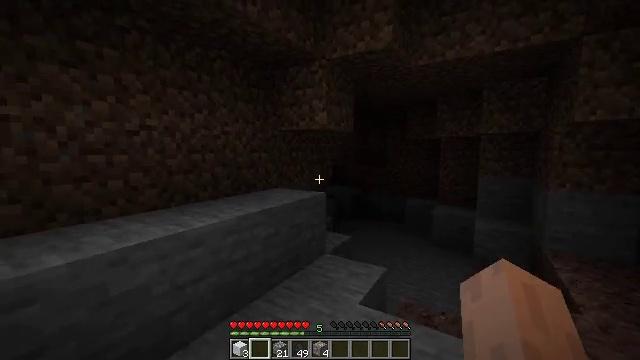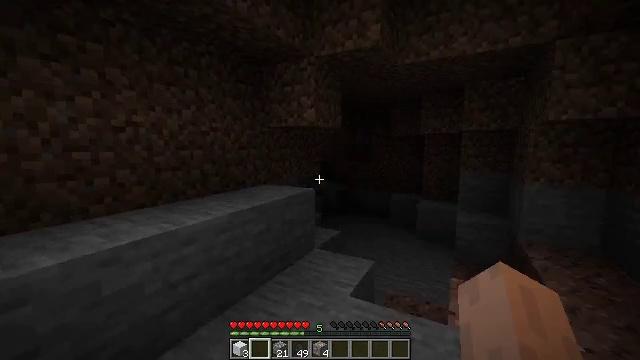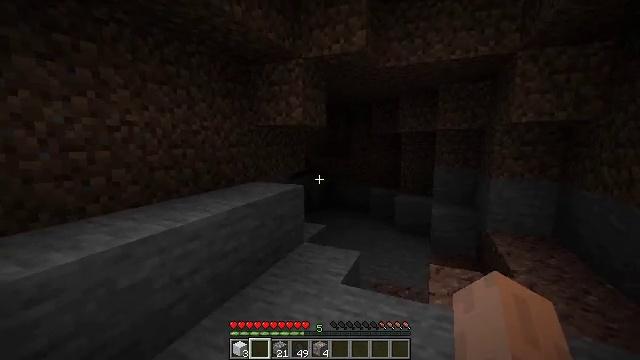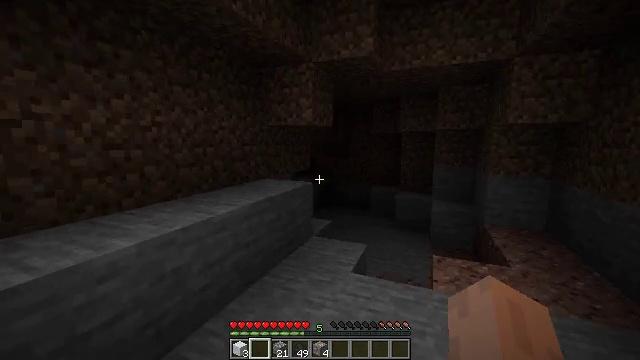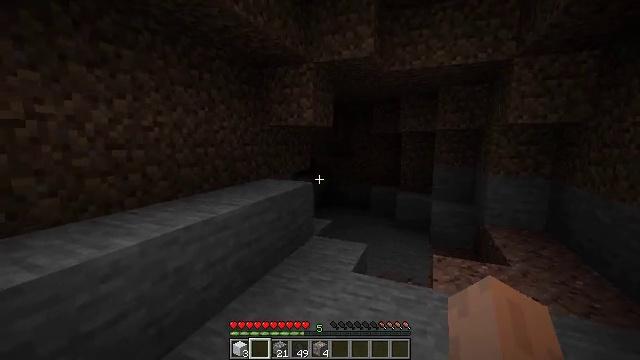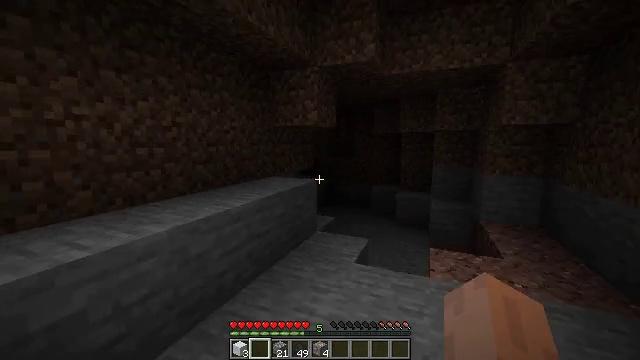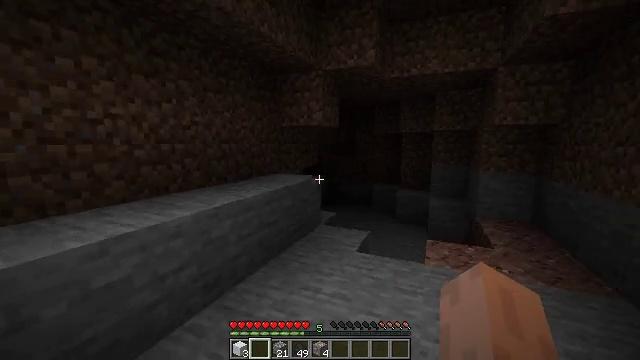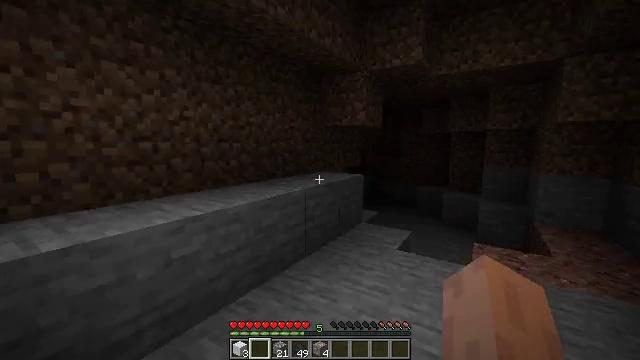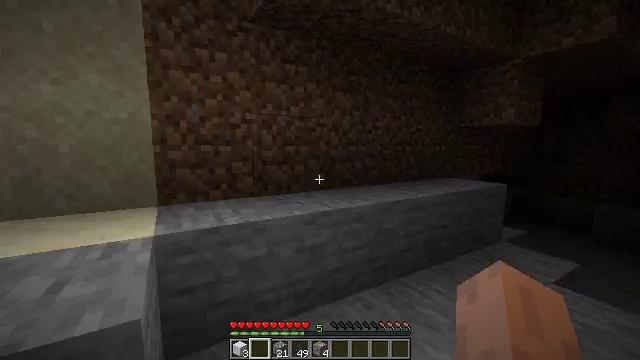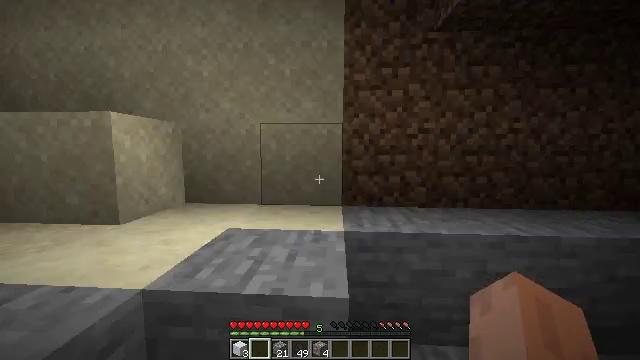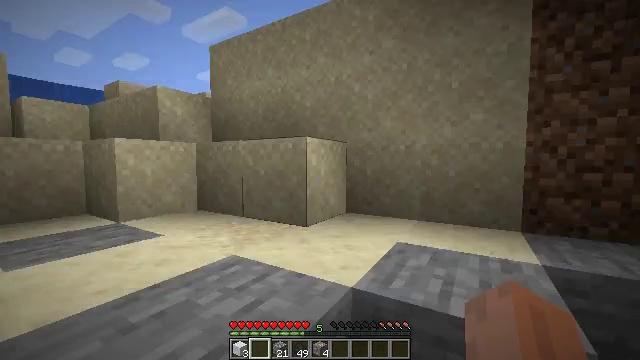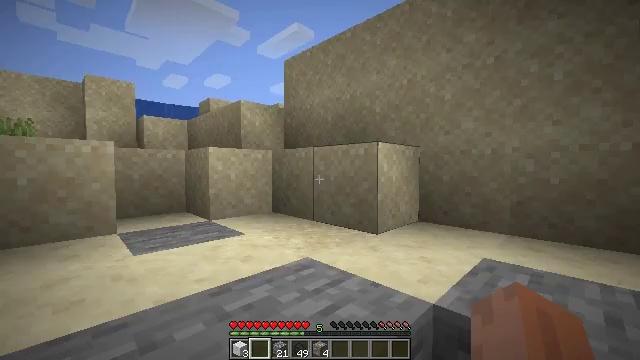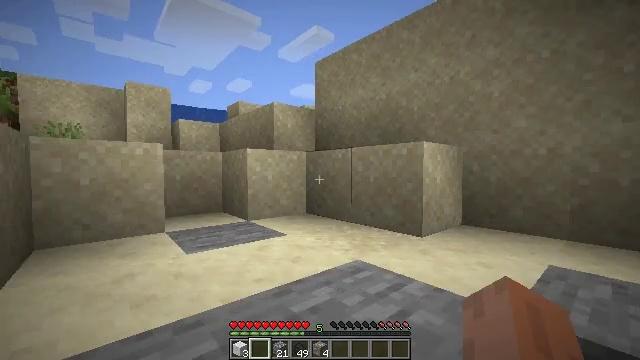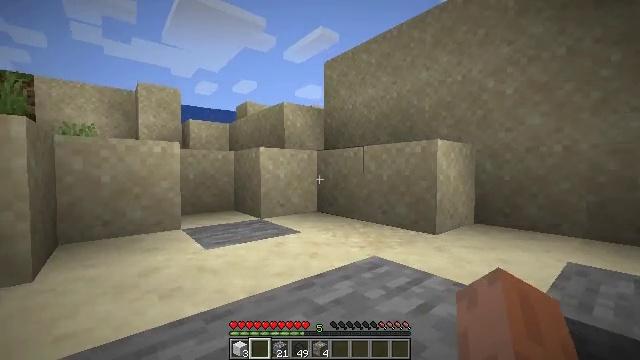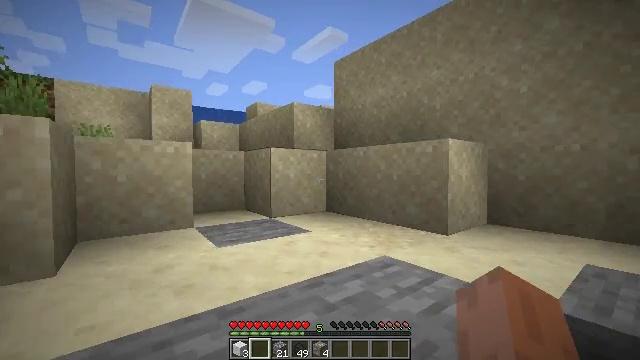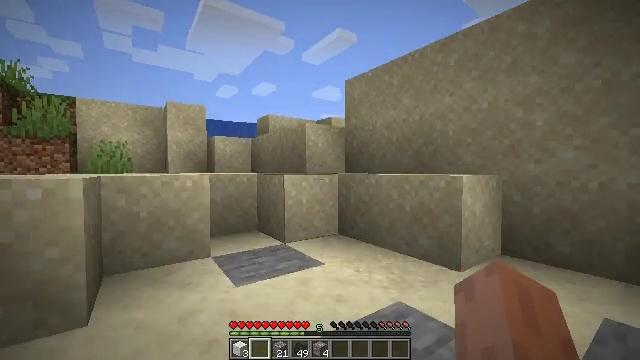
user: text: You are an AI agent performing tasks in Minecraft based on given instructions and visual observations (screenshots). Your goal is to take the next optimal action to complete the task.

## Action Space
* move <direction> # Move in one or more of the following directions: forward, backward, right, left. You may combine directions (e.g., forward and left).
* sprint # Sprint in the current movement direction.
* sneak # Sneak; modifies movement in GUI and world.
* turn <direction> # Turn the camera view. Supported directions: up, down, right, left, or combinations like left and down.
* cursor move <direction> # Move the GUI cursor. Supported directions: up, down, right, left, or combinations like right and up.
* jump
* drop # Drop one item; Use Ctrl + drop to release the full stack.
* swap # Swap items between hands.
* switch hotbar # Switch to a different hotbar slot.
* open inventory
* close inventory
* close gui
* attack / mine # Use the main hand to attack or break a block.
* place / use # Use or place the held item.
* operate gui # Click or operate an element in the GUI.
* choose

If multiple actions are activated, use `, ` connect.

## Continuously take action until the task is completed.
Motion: motion action
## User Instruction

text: Craft the cooked mutton.
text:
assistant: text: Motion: move back and move left, turn right
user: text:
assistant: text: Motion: move back and move left, turn right
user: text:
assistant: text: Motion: move back and move left
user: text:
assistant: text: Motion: move back
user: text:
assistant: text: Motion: move back
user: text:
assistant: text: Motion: move back
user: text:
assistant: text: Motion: move back, turn left
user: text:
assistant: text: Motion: move back and move left, turn left
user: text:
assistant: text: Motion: move back and move left, turn left and up
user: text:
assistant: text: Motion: move left, turn left and up
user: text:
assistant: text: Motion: move left, turn left and up
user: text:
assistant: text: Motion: move forward and move left, turn left
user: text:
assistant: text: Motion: move forward and move left, turn left
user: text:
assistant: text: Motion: move forward and move left, turn left
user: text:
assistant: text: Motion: move forward and move left, turn left, jump
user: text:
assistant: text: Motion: move forward, jump
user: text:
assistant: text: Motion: move forward, jump
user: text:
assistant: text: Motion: move forward, jump
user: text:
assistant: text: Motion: move forward, jump
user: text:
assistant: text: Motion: move forward, jump
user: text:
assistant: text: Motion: move forward, jump
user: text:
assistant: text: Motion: move forward, jump
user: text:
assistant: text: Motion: move forward
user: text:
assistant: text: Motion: move forward, turn left
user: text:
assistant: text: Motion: move forward, turn left
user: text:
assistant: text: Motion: move forward, turn left
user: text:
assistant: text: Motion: move forward, turn left
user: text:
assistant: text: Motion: move forward, turn left
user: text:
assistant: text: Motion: move forward
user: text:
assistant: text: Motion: move forward